Question: Is it possible to align a rotated text to center?
For example here:

ill try using:
'''
.accordion div.image .title {
bottom: -15px;
color: #fff;
display: block;
font-size: 16px;
max-height: 200px;
position: absolute;
transform: rotate(270deg);
transform-origin: 0 0 0;
white-space: normal;
left: 20px; // this is only the way to center it from left corner }
'''
But when the text has a line break, i have no chance to align it to the center.
Any ideas?
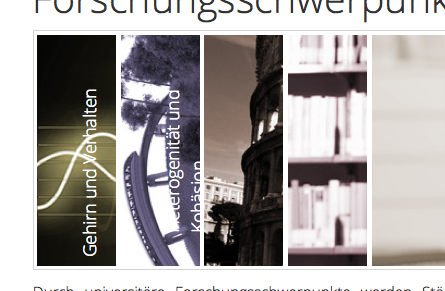
Answer: Here is one approach (proof of concept) that involves using the 'translate' function of the 'transform' property and 'display: table-cell'.
First, use 'display: inline-block' on the parent container to get a shrink-to-fit to the image size (or else specify fixed dimensions if you can).
You then define an absolutely positioned container to contain the label. I fixed the width and height (this makes things easier) and then rotated and translated the box to center it within the parent.
Finally, I used 'vertical-align: middle' in the nested table-cell container to allow multiple lines of text to remain centered.
If you are adding this to a pre-existing HTML/CSS structure (accordion?), you need to make the CSS very specific so that you don't break other CSS styling.
You may still need to make some adjustments depending on how you want the bottom of the label to be positioned and so on.
'''
.image {
position: relative;
border: 1px dashed blue;
display: inline-block;
}
.image img {
display: block;
}
div.cell {
display: table-cell;
text-align: left;
vertical-align: middle;
}
div.image .title {
font-size: 16px;
white-space: normal;
color: #fff;
display: table;
border: 1px dotted blue;
position: absolute;
bottom: 0%;
left: 0%;
transform: rotate(270deg) translate(50%,50%);
transform-origin: 50% 50% 0;
width: 300px;
height: 100px;
margin-left: -50px;
}
'''
'''
<div class="image">
<img src="http://www.placehold.it/300x400">
<div class="title"><div class="cell">The title text
that can span two lines or more in a box<div></div>
</div>
'''